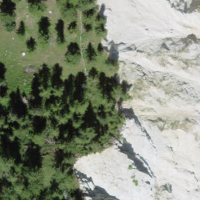
EUNIS habitat code: 45
Species observed at this site:
Rubus saxatilis